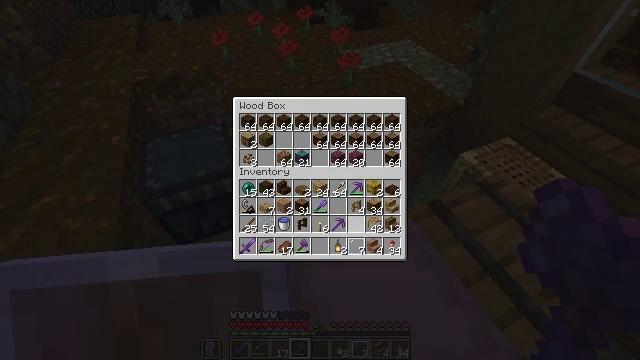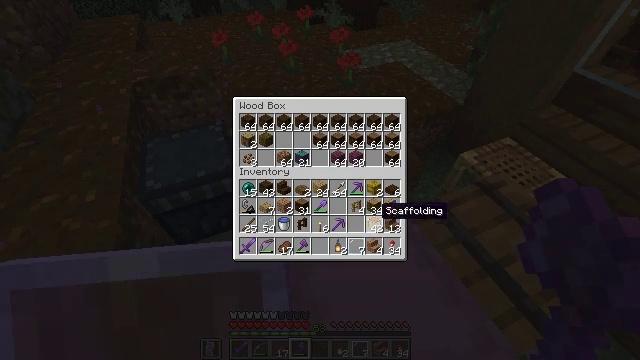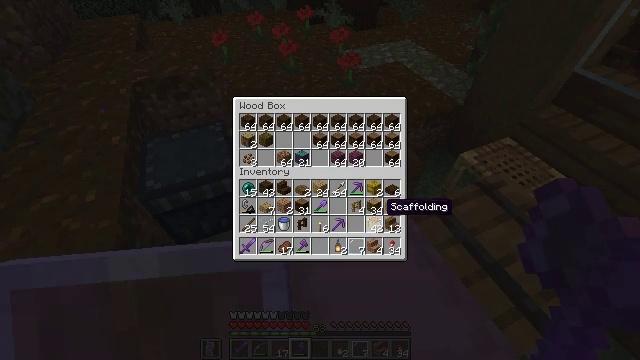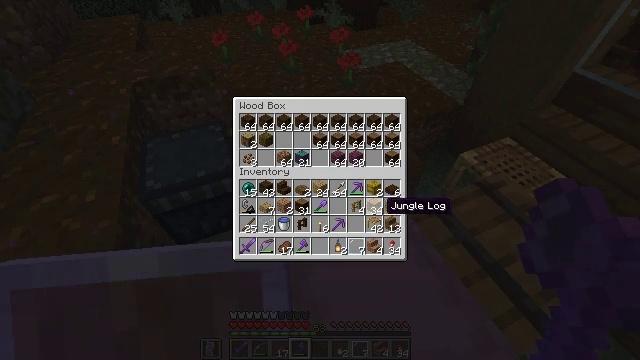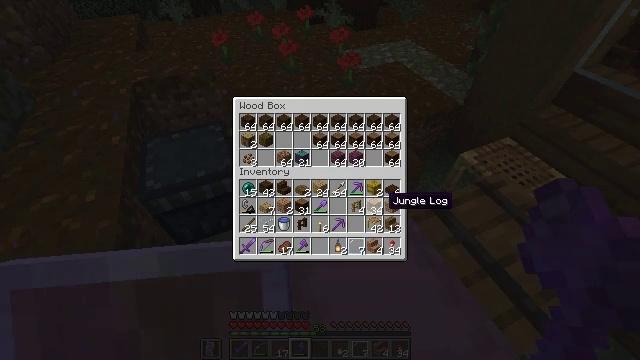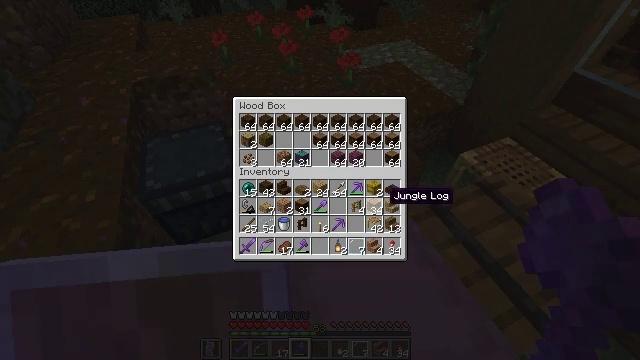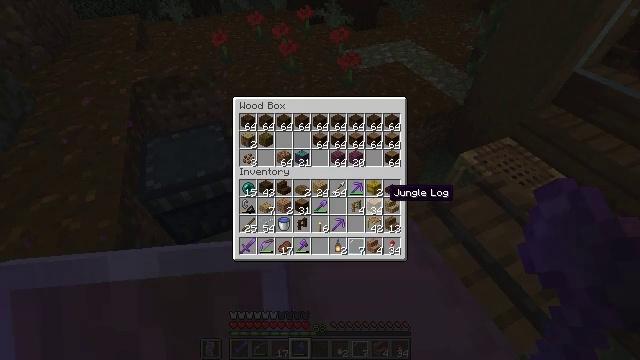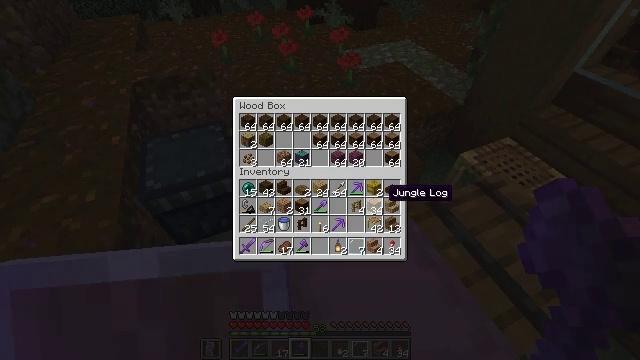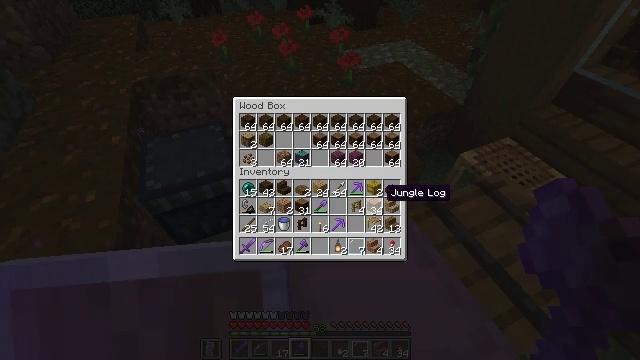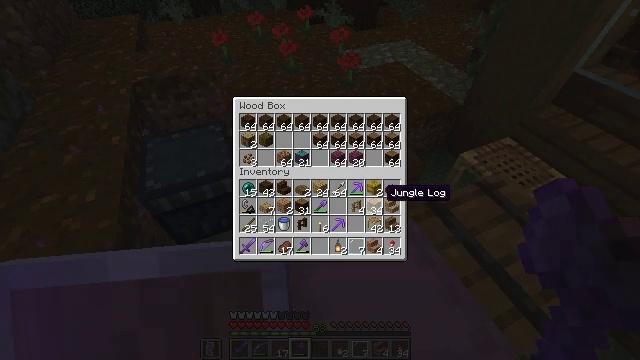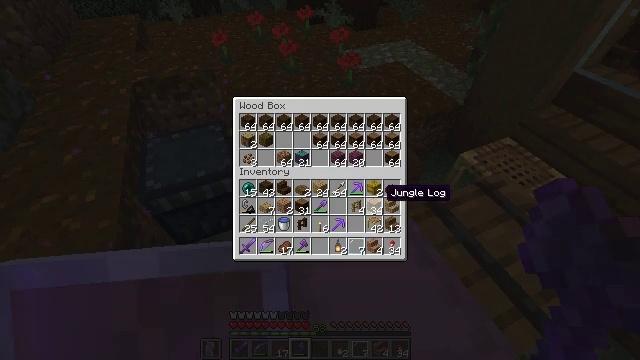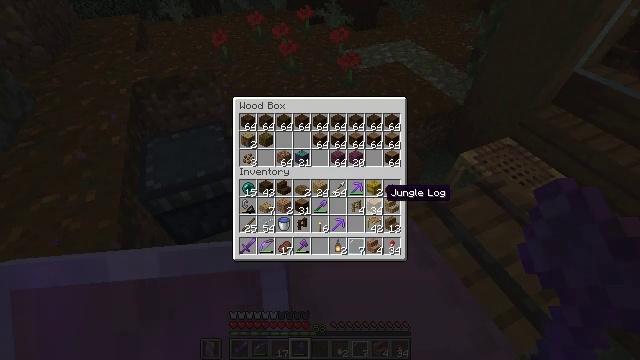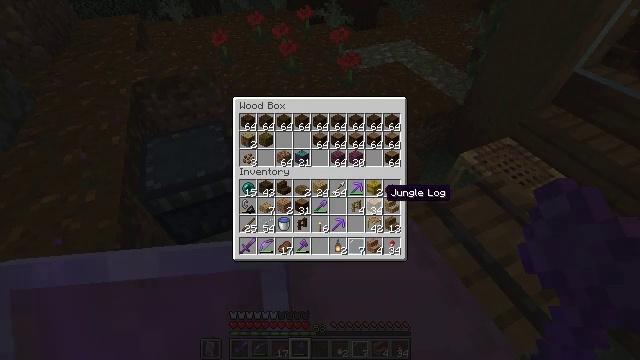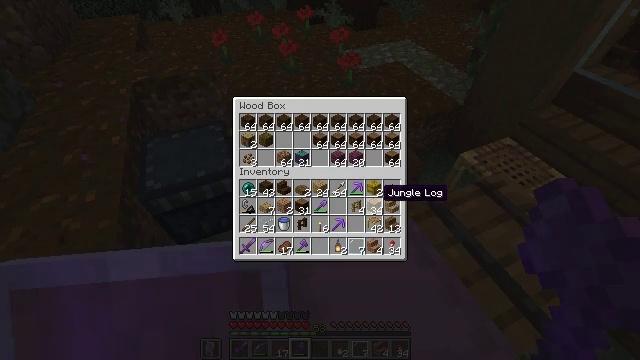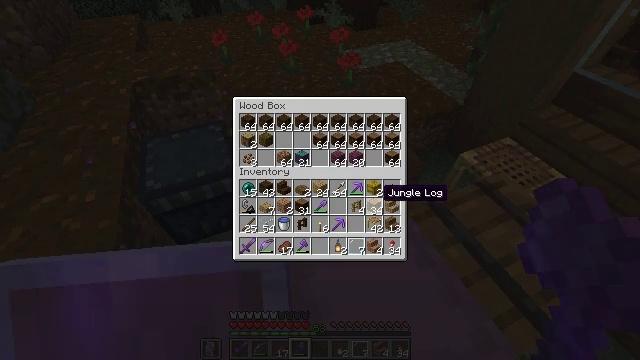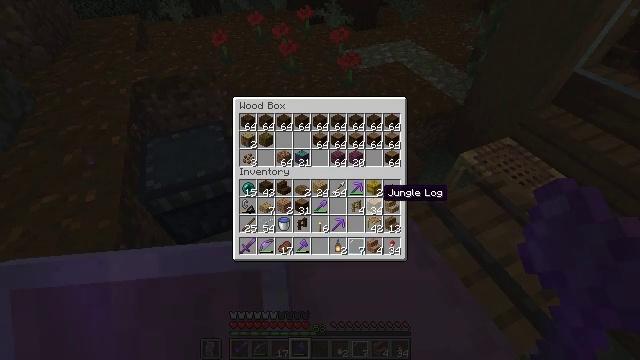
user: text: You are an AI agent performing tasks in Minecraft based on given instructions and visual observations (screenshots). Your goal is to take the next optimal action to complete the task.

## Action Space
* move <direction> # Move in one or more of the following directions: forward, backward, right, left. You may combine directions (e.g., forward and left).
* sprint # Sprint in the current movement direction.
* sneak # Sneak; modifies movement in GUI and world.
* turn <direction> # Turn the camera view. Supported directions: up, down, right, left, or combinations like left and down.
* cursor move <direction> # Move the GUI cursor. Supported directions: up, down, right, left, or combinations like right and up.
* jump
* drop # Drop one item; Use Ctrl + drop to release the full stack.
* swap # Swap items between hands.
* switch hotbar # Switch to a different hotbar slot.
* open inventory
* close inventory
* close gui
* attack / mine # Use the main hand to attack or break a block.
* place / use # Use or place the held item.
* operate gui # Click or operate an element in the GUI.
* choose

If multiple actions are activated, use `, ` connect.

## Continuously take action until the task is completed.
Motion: motion action
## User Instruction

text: Break the dark oak slab.
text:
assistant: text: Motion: turn right and up
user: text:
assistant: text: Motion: no_op
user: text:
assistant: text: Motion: no_op
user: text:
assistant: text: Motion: no_op
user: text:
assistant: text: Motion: no_op
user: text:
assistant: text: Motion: no_op
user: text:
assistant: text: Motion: no_op
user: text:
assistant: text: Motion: no_op
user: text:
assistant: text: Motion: no_op
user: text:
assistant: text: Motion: no_op
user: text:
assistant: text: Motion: no_op
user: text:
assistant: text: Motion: sneak
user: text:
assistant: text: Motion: sneak
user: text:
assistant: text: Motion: sneak
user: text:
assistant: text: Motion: sneak
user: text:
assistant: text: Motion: sneak
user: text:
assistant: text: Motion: sneak, attack / mine
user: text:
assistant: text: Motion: sneak, attack / mine
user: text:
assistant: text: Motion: sneak, attack / mine
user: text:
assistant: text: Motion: sneak
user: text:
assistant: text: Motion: sneak
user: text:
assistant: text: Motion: sneak
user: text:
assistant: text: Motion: turn left
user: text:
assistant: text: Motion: turn left and up
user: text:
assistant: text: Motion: turn left and up
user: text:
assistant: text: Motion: no_op
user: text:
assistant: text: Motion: turn left
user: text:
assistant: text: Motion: turn left and up
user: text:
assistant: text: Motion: no_op
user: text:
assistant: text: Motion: turn left and up